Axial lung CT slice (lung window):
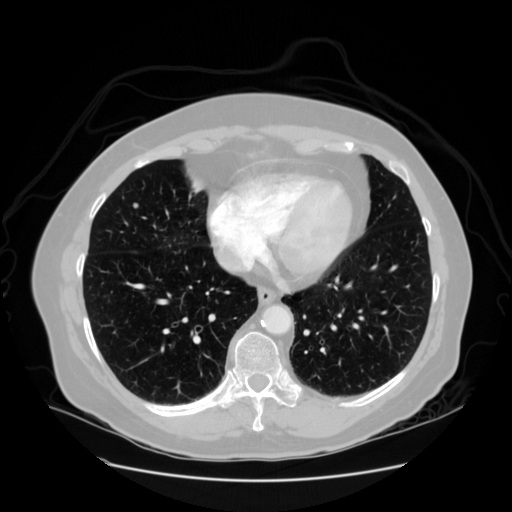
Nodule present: yes
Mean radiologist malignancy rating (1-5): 2.667